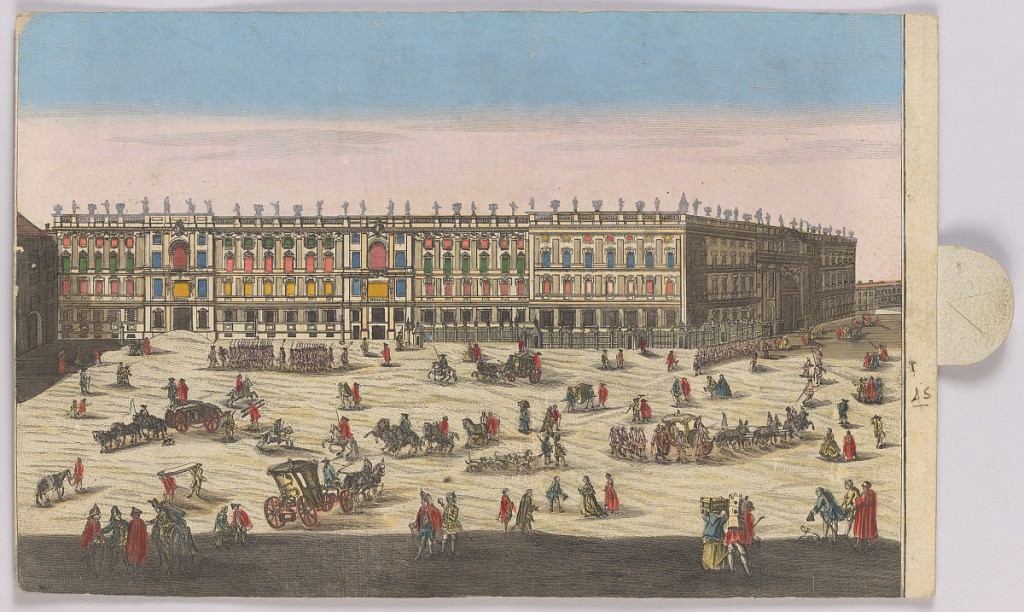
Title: Peep-Show Print
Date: mid-18th century
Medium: Engraving and brush and wash on paper
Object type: Print
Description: Peep-show print